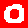
Digit: 0